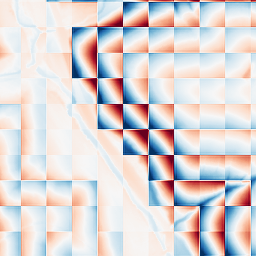
Category: wavelet
Decomposition family: wavelet_biorthogonal
Decomposition parameters: wavelet: bior1.3
level: 5
Upsampling method: sinc_hamming
Upsampling parameters: scale: 2
kernel_size: 16
Upsampling scale: 2